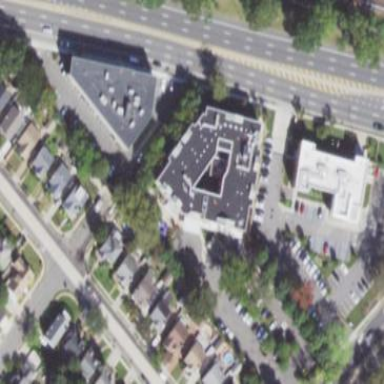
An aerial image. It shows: Nursing home building.